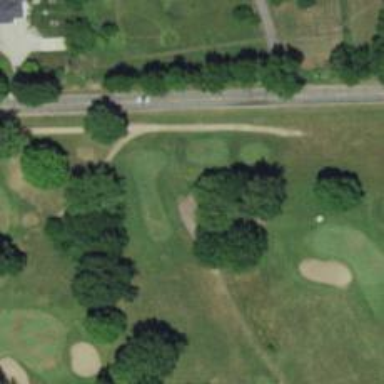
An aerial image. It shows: Service road used as golf cart path.